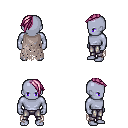
a pixel art fantasy rpg character, male body template, dark elf, purple skin, gray tattered cape, metal pants, pink long mohawk hairstyle, four views (front, back, left, right), 2x2 character sprite sheet, small pixel art, hard edges, no anti-aliasing